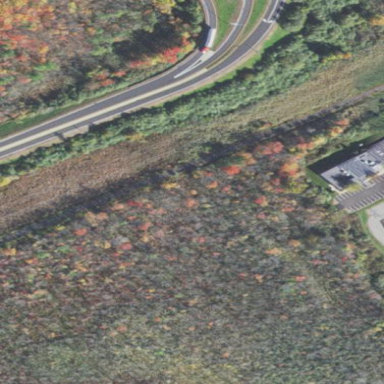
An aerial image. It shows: Mixed woodland area with variety of leaf types and cycles.